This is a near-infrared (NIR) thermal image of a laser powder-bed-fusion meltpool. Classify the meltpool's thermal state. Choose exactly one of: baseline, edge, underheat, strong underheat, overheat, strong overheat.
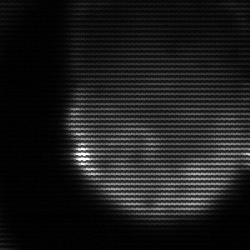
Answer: edge